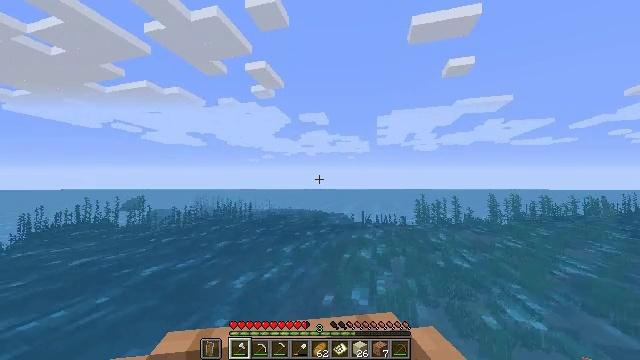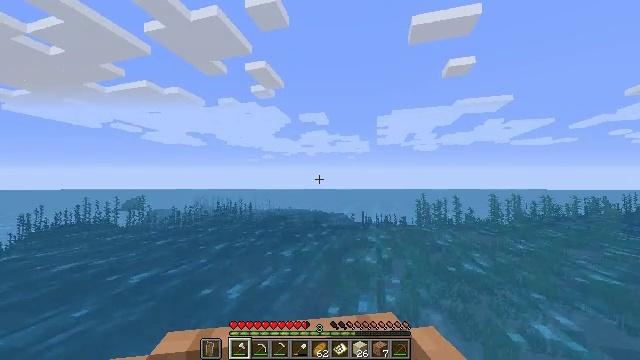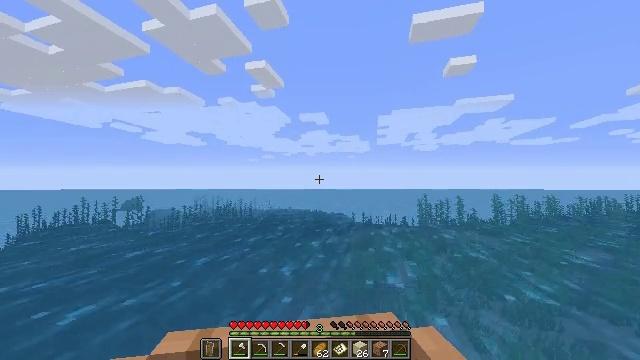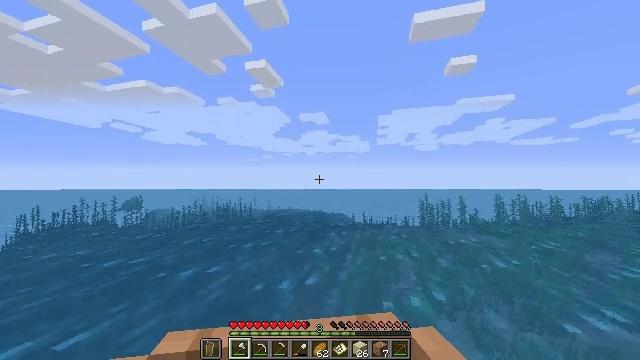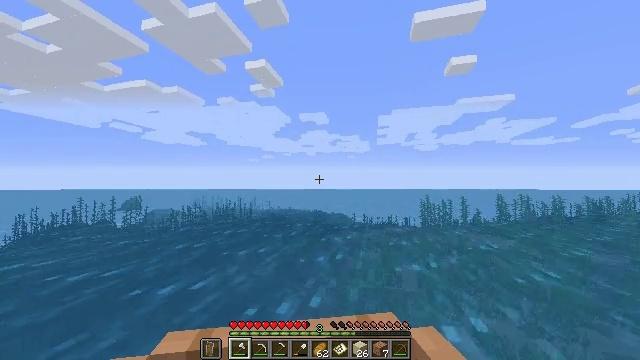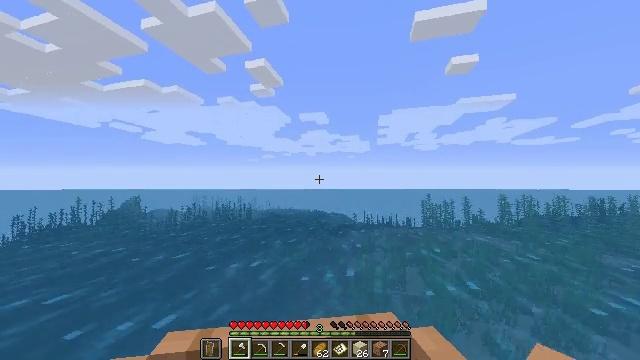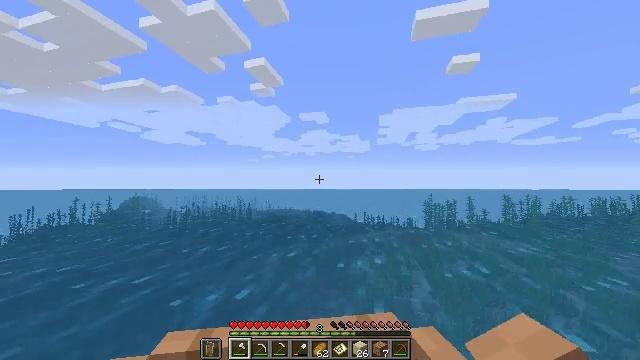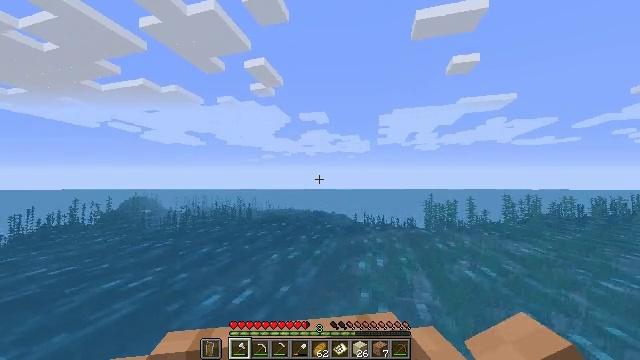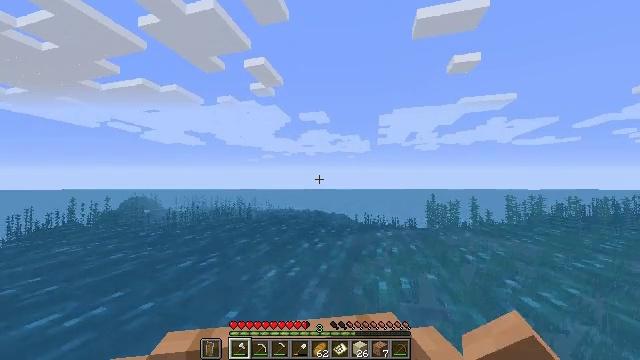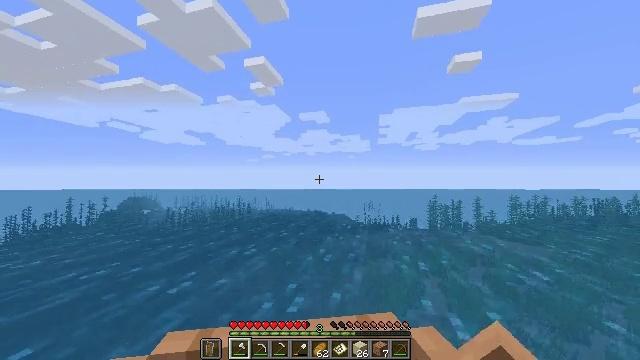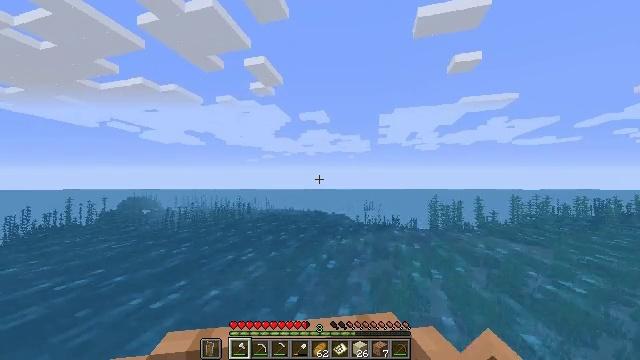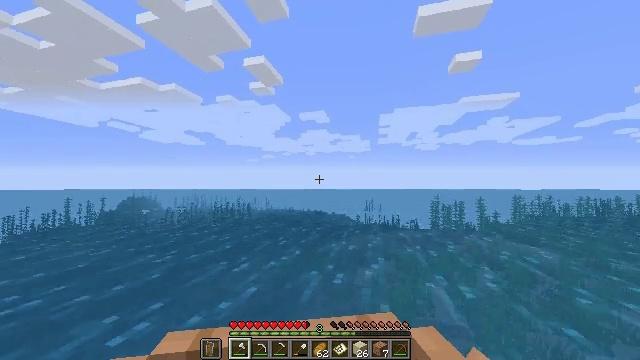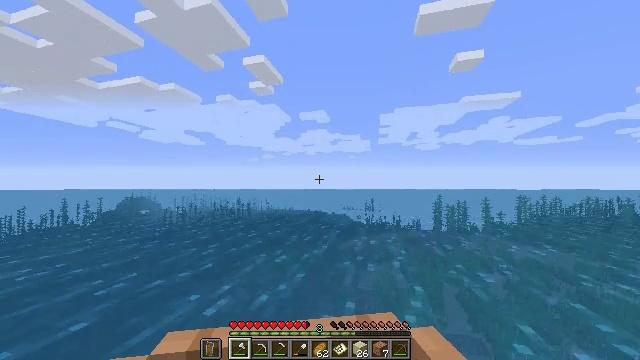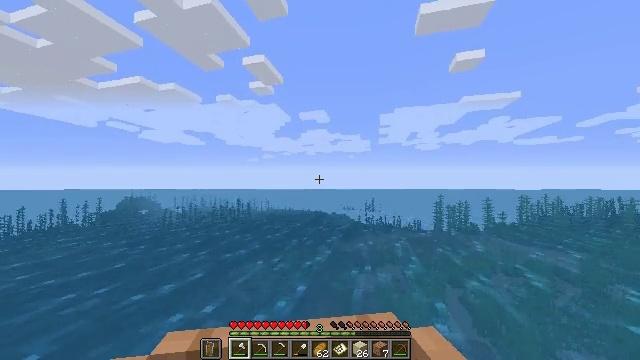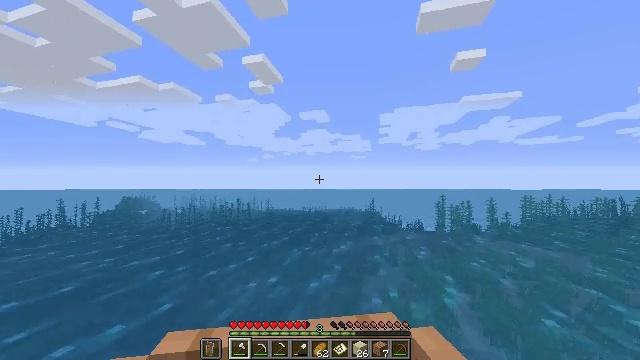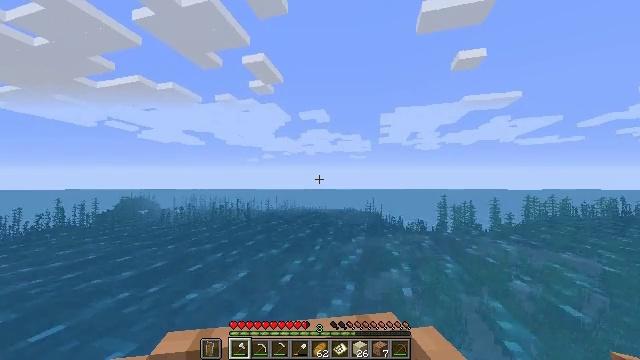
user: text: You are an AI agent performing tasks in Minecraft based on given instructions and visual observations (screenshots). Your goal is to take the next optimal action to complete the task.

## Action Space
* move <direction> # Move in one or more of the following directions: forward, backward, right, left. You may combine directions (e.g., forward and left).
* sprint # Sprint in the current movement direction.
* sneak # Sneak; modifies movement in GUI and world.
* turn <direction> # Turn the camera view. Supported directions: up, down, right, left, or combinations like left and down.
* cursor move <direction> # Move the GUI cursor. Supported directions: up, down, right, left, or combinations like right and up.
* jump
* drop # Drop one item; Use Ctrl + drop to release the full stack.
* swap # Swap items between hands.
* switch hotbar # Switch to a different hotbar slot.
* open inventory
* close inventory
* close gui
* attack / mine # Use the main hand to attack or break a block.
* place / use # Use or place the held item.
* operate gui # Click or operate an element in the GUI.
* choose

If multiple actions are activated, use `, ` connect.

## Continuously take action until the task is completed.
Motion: motion action
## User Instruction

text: Drop a filled map.
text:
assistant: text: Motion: move forward, sprint
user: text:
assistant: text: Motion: move forward, sprint
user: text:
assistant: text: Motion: move forward, sprint
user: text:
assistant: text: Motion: move forward, sprint
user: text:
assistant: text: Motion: move forward, sprint
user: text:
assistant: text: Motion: move forward, sprint
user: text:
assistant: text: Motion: move forward, sprint
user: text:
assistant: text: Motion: move forward, sprint
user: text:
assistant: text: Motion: move forward, sprint
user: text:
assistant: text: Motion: move forward, sprint
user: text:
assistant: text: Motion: move forward, sprint
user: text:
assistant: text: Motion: move forward, sprint
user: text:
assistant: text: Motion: move forward, sprint
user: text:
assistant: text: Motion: move forward, sprint
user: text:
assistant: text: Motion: move forward, sprint
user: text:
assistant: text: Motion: move forward, sprint
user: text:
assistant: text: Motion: move forward, sprint
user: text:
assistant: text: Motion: move forward, sprint
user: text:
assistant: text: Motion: move forward, sprint
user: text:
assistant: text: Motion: move forward, sprint
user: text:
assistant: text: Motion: move forward, sprint
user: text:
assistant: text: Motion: move forward, sprint
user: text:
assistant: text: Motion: move forward, sprint
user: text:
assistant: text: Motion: move forward, sprint
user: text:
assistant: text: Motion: move forward, sprint
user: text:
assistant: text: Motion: move forward, sprint
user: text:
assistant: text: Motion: move forward, sprint
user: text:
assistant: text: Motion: move forward, sprint
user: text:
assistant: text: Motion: move forward, sprint
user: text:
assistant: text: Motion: move forward, sprint